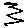
Label: zigzag